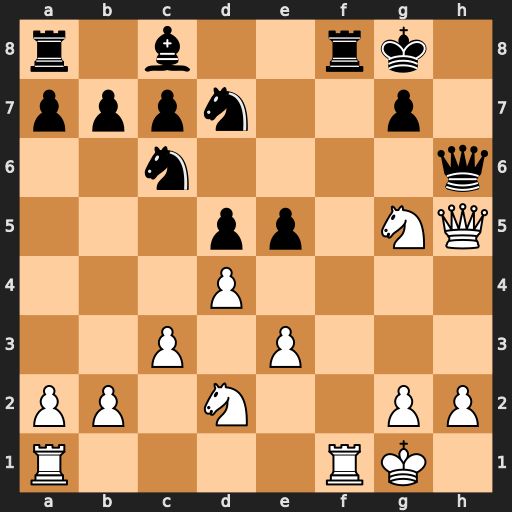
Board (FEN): r1b2rk1/pppn2p1/2n4q/3pp1NQ/3P4/2P1P3/PP1N2PP/R4RK1
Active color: w
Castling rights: -
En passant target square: -
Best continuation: Rxf8+ Nxf8 Qf7+ Kh8 Qxf8#